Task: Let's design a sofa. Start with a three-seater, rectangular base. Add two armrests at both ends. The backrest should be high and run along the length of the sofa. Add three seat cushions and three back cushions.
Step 306:
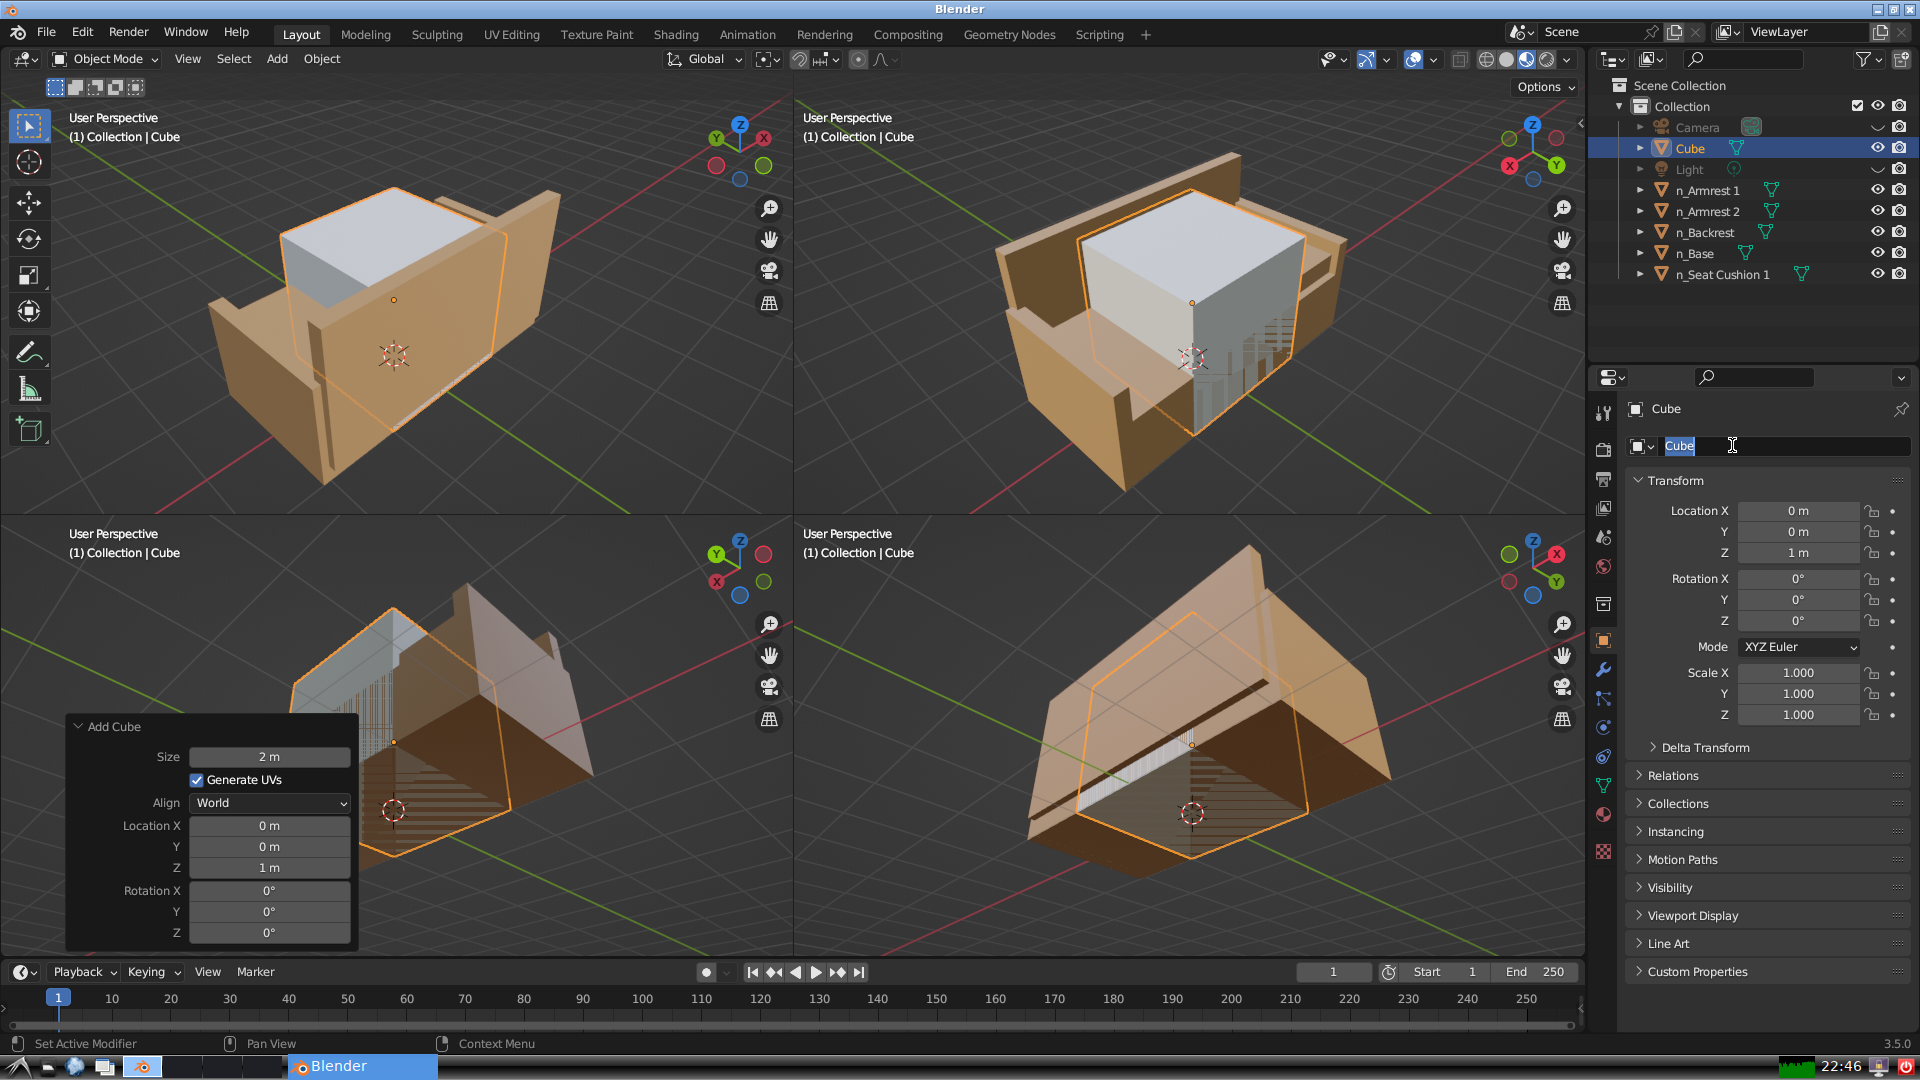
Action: input_text: n_Seat Cushion 2